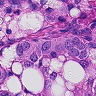
Metastatic tissue present: yes